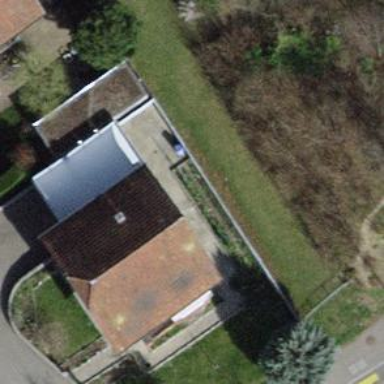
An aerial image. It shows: Detached building.